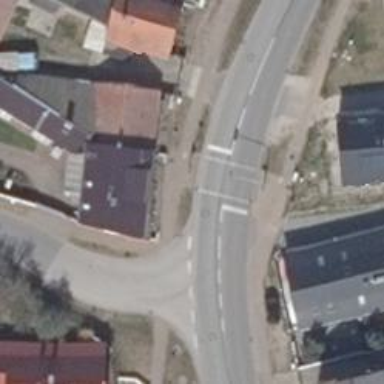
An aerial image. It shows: Traffic signals at road crossing.